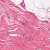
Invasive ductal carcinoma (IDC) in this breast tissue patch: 0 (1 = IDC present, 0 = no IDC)